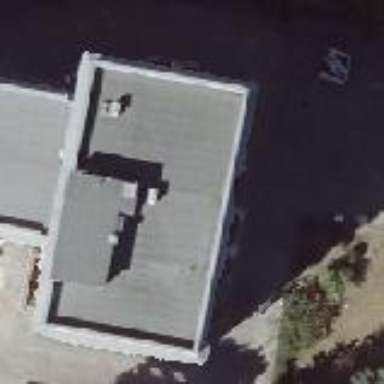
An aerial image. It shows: The image shows part of apartment building.